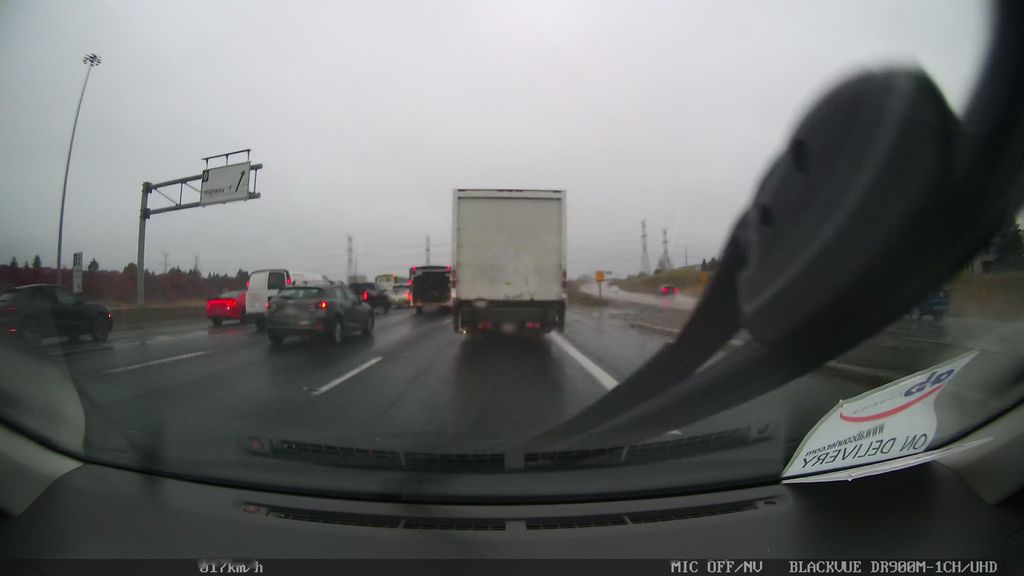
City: toronto